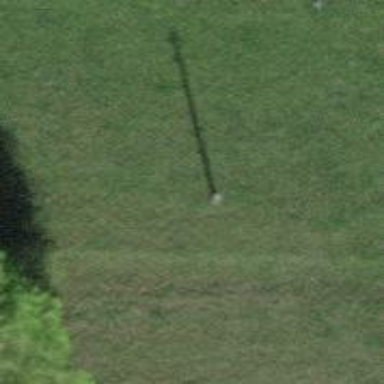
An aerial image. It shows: Power pole.